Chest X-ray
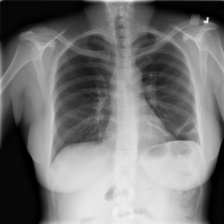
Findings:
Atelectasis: negative
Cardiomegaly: negative
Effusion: negative
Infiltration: negative
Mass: negative
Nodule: negative
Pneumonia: negative
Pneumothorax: negative
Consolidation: negative
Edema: negative
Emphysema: negative
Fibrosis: negative
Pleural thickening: negative
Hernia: negative